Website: walmart
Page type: delivery-shipping
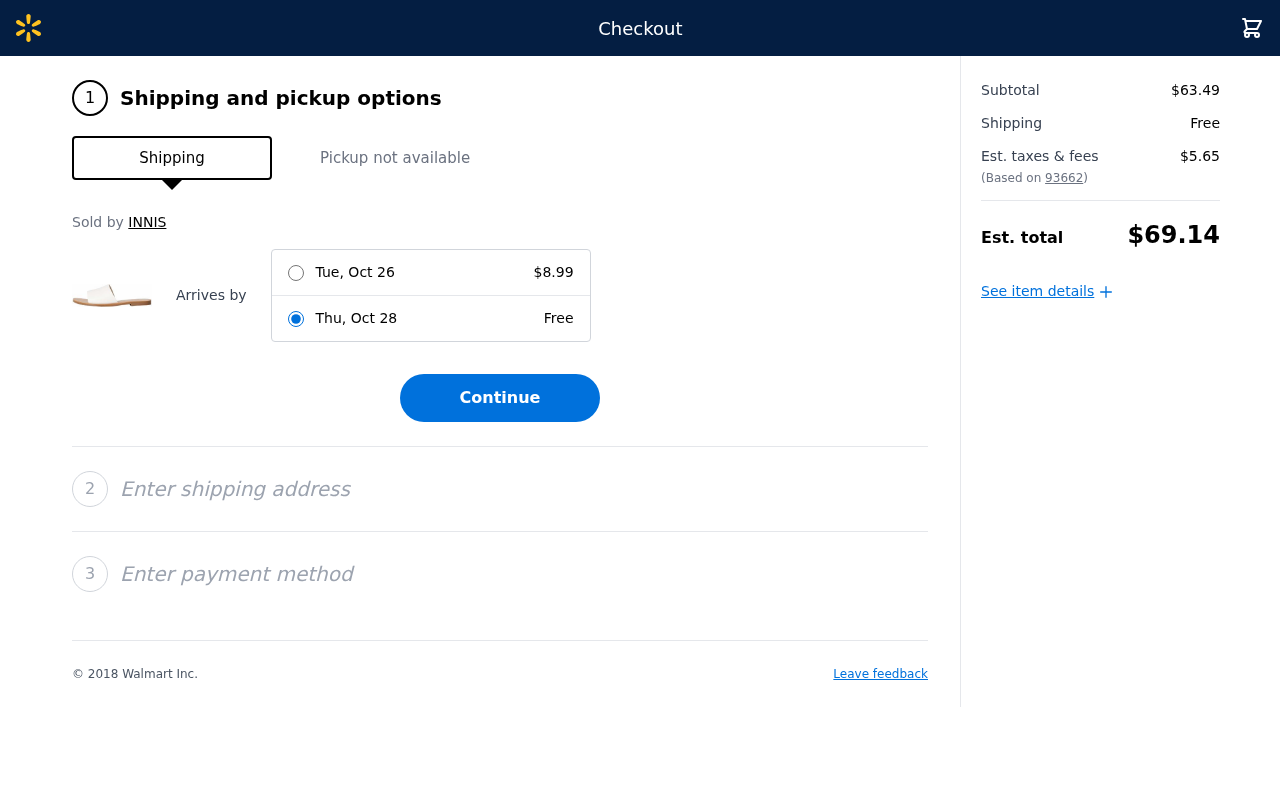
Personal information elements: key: PII_POSTCODE
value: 93662
Product elements: key: PRODUCT1_BRAND
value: INNIS
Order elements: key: ORDER_EXPRESS_DATE
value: Tue, Oct 26
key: ORDER_EXPRESS_PRICE
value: $8.99
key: ORDER_DELIVERY_DATE
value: Thu, Oct 28
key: ORDER_SHIPPING_COST
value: Free
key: ORDER_SUBTOTAL
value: $63.49
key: ORDER_SHIPPING_COST2
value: Free
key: ORDER_TAX
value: $5.65
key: ORDER_TOTAL
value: $69.14